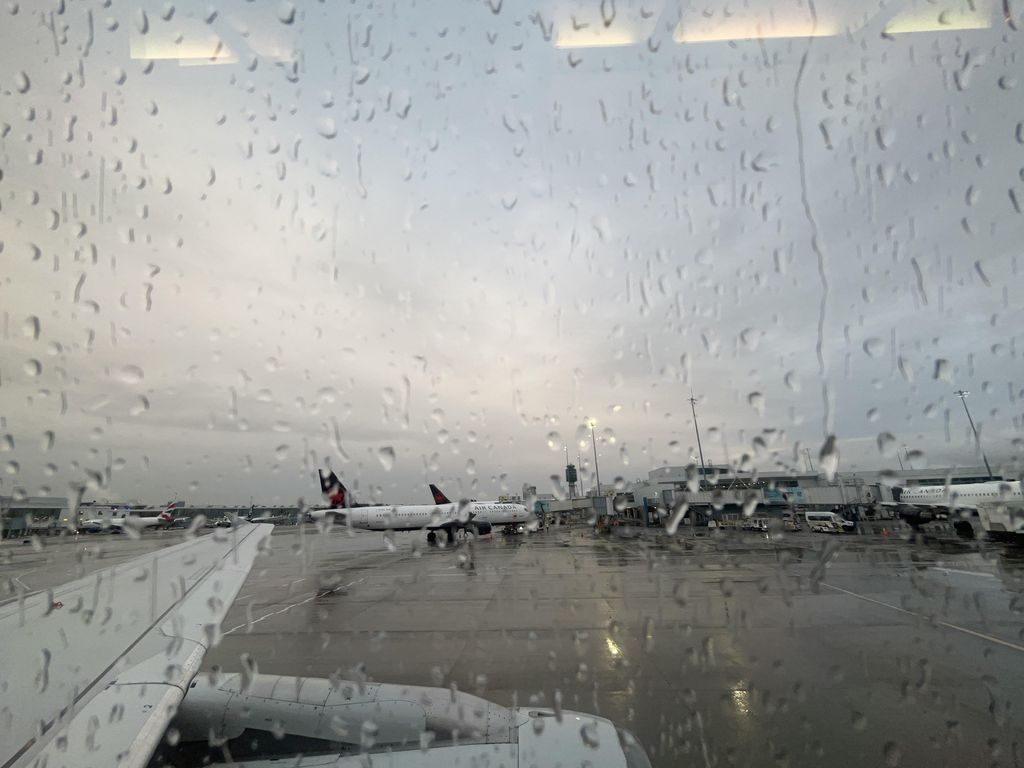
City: vancouver